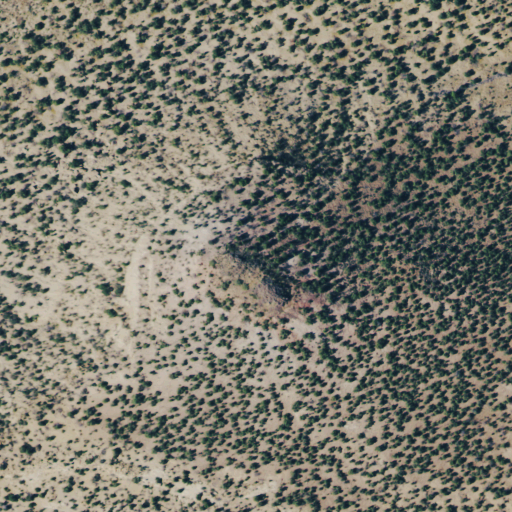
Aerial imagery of mountain in Colorado named North Cinder Butte containing shrub and evergreen forest